Question: Inside the AdventureWorks database we have Individuals, Contacts and Customers.
These 3 tables are related. My goal is to get the FirstName, LastName and Email up on the Customers when I call them.
Is there a way to resolve this with mappings?
Thanks in advance.
Kyor
EDIT: Structure:

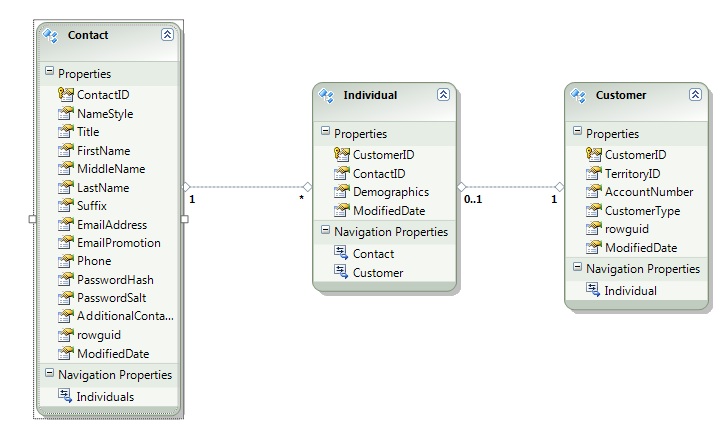
Answer: I can think of two ways:
1) Using <URL>
'''
var customers = context.Customer.Include("Individual.Contact");
'''
Then you can access the properties by: 'customers.First().Individual.Contact.FirstName;'
2) Projecting to a new Type
'''
var customers = from c in context.Customer
select new NewCustomerType
{
Customer = c,
FirstName = c.Individual.Contact.FirstName,
LastName = .Individual.Contact.LastName,
.
.
.
};
'''